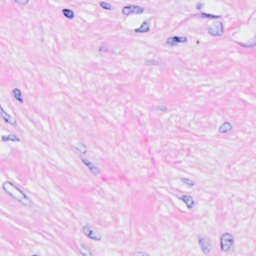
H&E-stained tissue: Breast